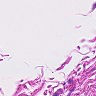
Metastatic tissue present: no